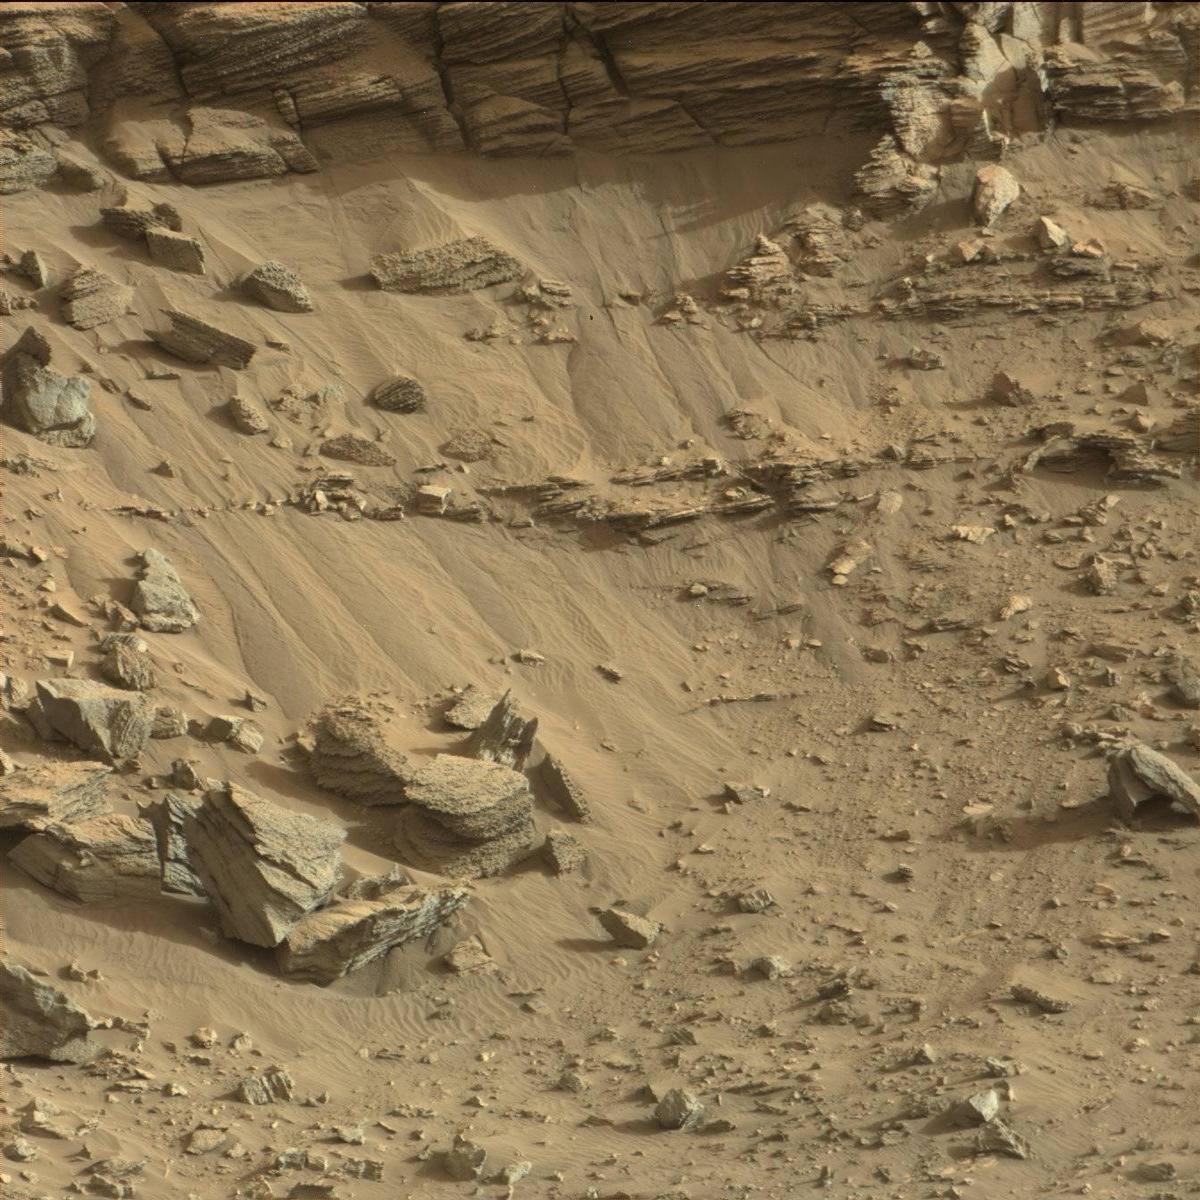
Terrain classes present: Bedrock, Rock, Sand / Soil